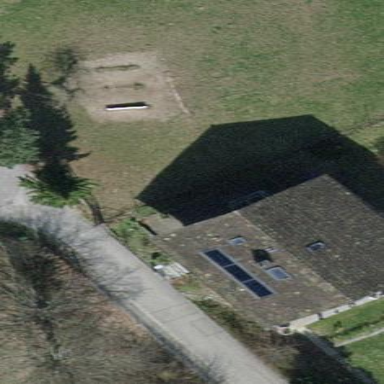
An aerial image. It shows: Detached building.